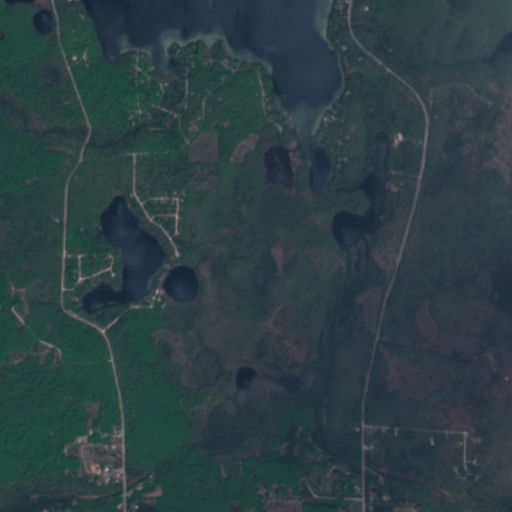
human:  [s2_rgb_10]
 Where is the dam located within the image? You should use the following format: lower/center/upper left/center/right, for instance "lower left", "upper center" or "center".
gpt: The dam is located in the center left of the image.
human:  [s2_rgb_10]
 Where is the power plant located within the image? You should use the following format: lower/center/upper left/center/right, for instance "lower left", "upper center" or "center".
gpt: There is no power plant in the image.